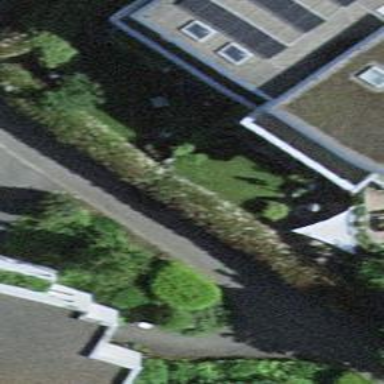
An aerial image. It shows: Residential road with sett surface.